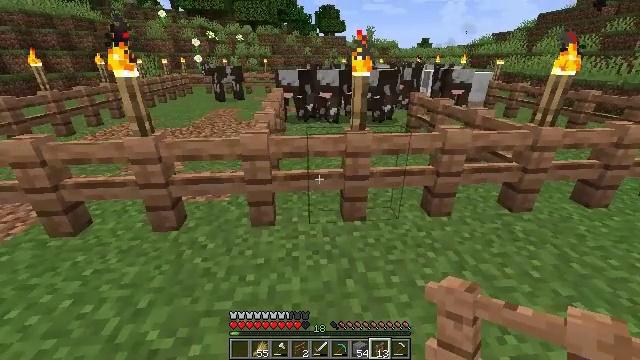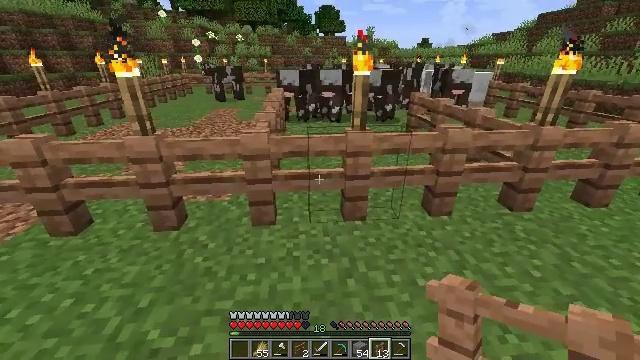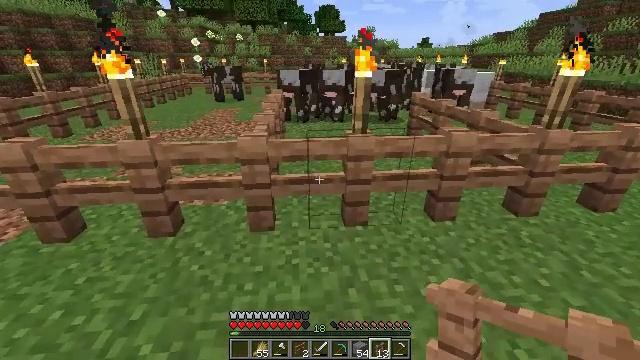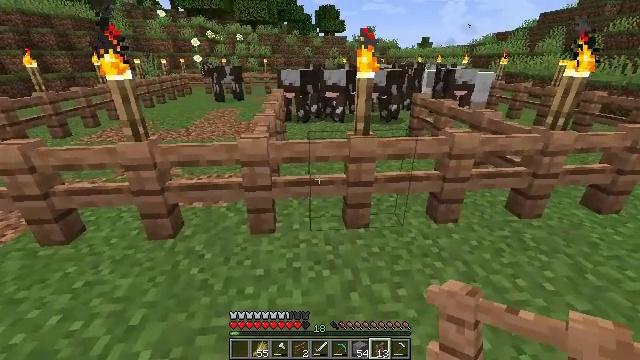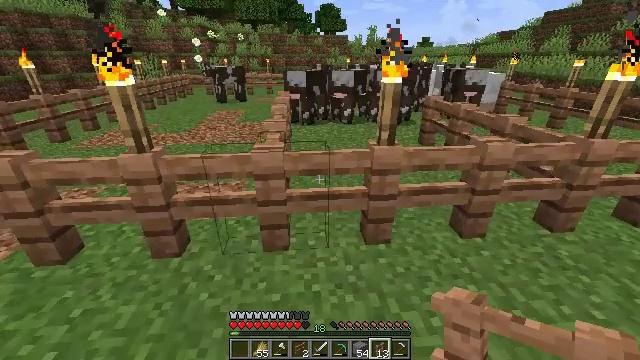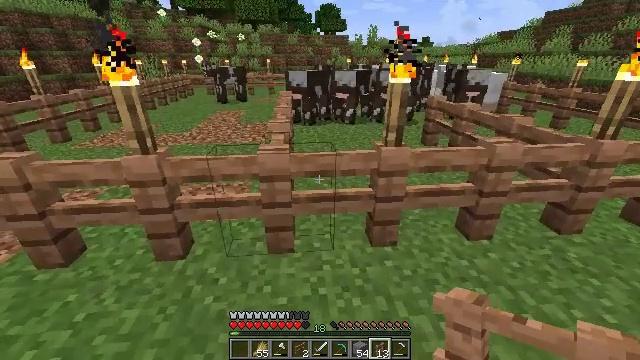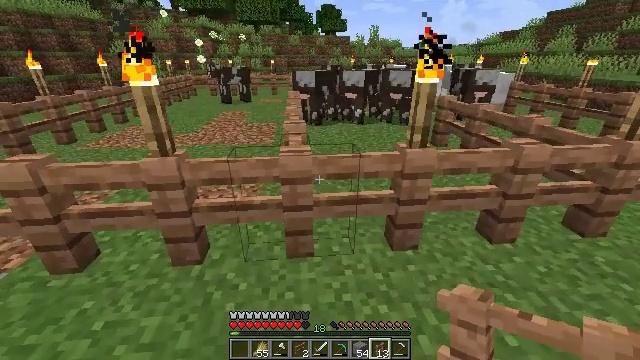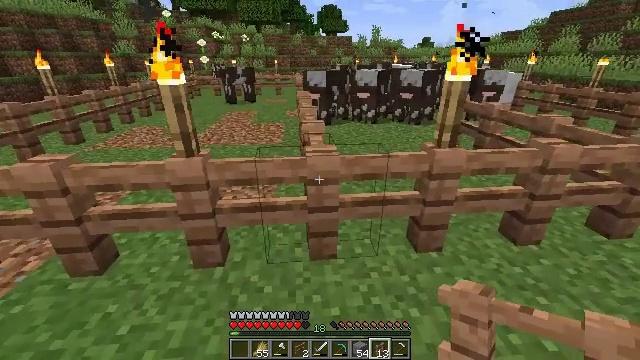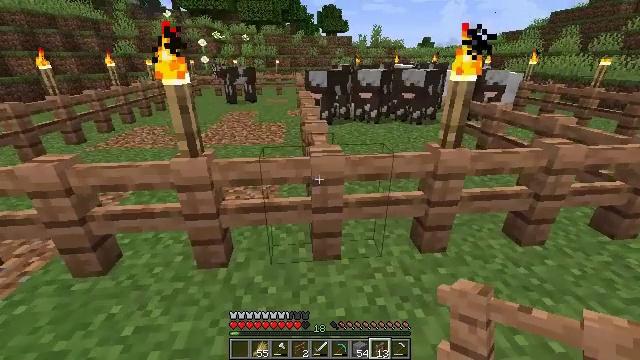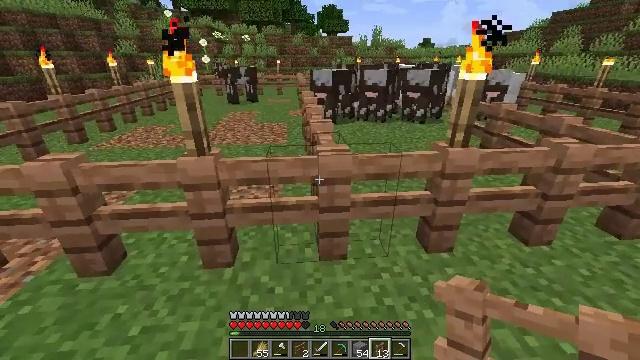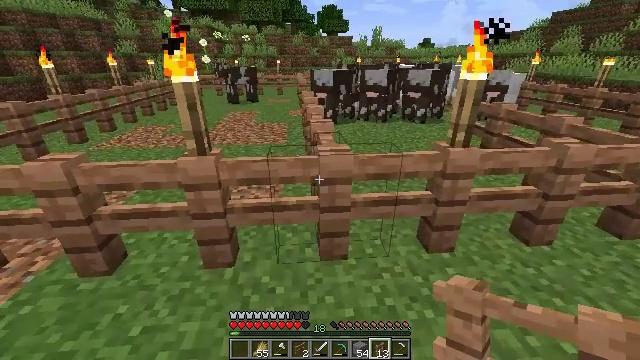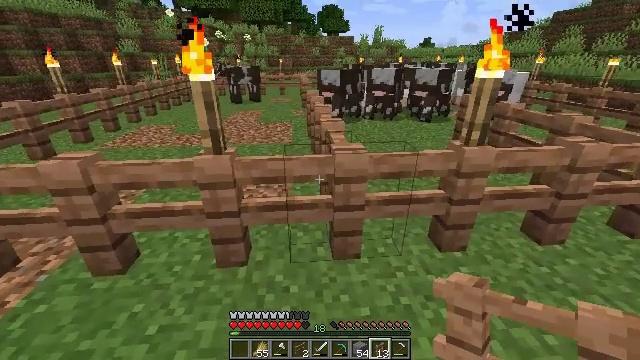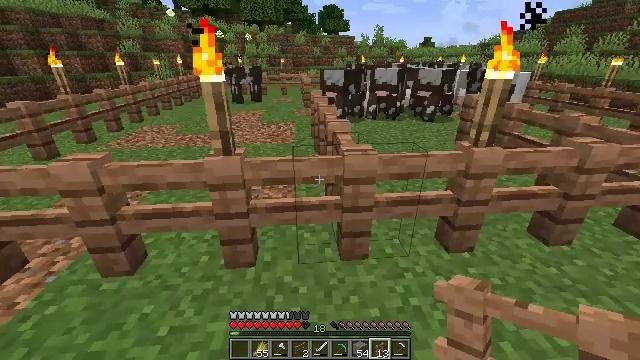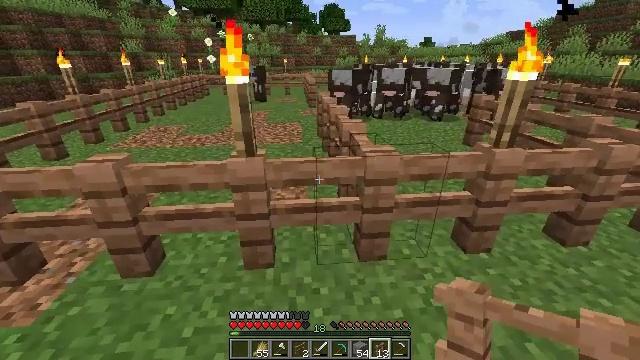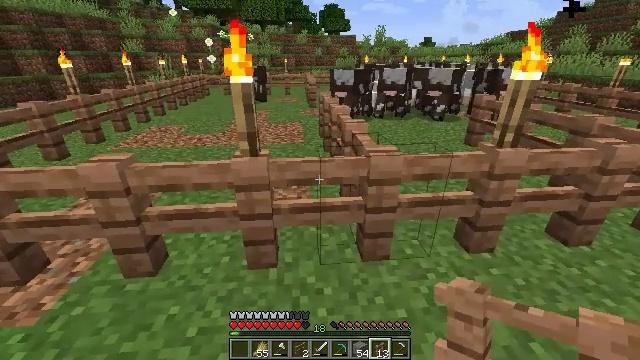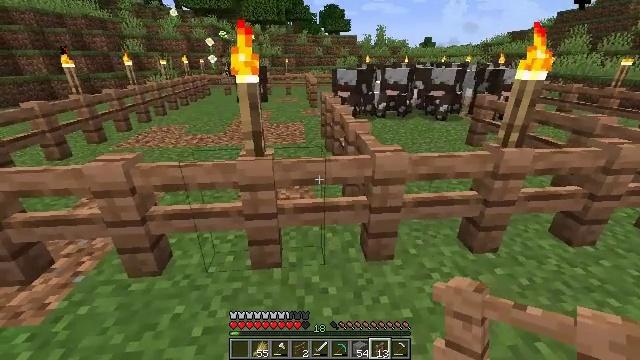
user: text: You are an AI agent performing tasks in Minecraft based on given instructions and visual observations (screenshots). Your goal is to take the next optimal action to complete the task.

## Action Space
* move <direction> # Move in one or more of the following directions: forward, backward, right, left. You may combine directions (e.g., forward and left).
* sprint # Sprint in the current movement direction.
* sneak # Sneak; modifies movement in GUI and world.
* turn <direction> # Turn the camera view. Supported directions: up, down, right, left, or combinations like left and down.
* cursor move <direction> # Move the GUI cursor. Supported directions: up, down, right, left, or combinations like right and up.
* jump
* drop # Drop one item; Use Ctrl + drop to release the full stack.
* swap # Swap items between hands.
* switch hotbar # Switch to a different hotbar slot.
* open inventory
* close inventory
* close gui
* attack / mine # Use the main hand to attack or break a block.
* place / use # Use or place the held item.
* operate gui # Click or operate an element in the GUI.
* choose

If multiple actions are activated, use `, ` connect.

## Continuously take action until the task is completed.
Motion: motion action
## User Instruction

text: Attack the jungle fence to break it.
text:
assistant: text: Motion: no_op
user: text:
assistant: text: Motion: move forward
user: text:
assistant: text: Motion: move forward and move left
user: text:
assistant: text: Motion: move forward and move left
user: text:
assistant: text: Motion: move left
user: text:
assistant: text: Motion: move left
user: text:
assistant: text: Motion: no_op
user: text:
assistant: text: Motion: no_op
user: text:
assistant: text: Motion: no_op
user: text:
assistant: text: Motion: no_op
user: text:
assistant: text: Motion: move left
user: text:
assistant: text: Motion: move left
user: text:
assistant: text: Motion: no_op
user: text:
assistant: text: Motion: no_op
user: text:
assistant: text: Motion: no_op
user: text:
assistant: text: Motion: no_op
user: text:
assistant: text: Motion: no_op
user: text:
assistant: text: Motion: no_op
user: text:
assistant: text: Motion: no_op
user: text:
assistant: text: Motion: move right
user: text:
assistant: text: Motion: move right
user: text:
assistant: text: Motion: move right
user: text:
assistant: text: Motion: move right
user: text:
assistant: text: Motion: move right
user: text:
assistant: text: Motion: move right
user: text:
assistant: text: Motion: move right
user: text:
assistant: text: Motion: move right
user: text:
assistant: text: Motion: move right
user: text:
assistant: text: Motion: move right
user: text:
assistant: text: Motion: move right